Current action and preconditions to check: trajectory_clear

Your task: For each precondition in the list above, predict whether it will hold at this action.

Consider the current scene as observed from the mobile robot's camera, and analyze the predicted future states of all dynamic agents (e.g., people, animals, vehicles, or any moving entities) within the NEXT SECOND.

IMPORTANT: Only answer "very likely" if you are absolutely certain—based on strong, clear evidence—that a dynamic agent will violate the precondition in the predicted future state. Do NOT answer "very likely" for unlikely, ambiguous, or low-probability risks.

Ask yourself for each precondition: Is there a high probability, with clear and convincing evidence, that the predicted future states of any dynamic agent will interfere with the predicted future state of the currently executing action within the NEXT SECOND, causing that precondition to fail?

Assess the risk level based on these predictions. Use "likely" or "very likely" if motions create a clear risk of interference.

Use "neutral" or "improbable" if agents are nearby but their predicted paths are clearly diverging or non-conflicting.

Failure Risk Categories: "very improbable", "improbable", "neutral", "likely", "very likely"

Answer Format: Output ONLY the probability_of_failure value from these categories: "very improbable", "improbable", "neutral", "likely", "very likely"

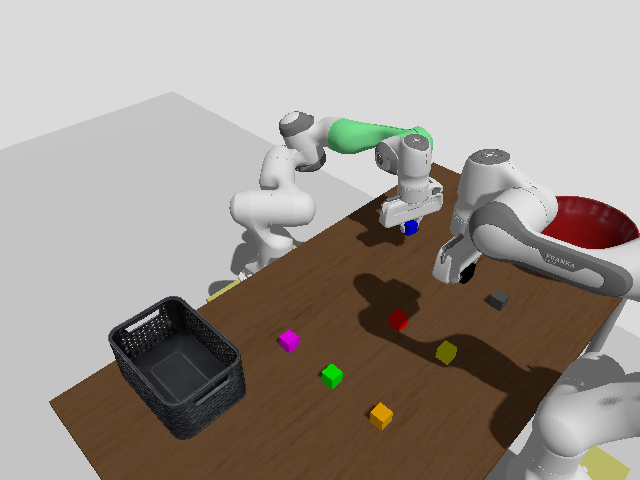

Answer: very improbable